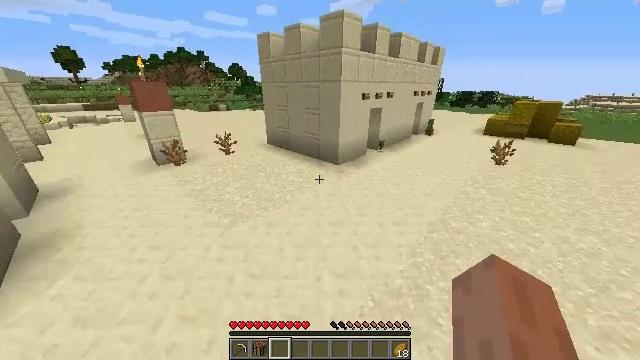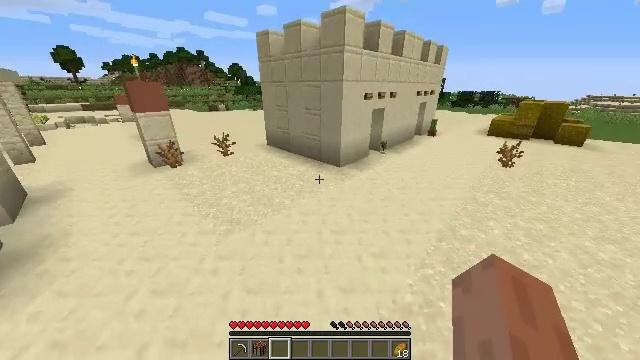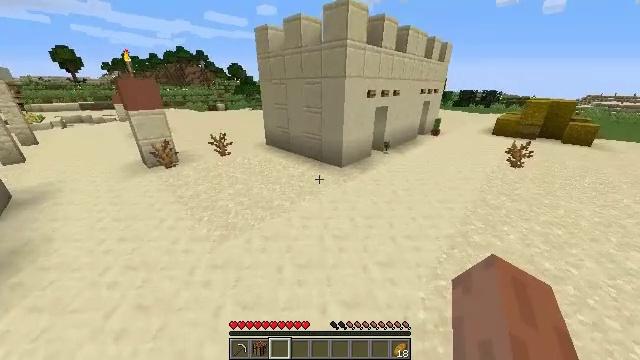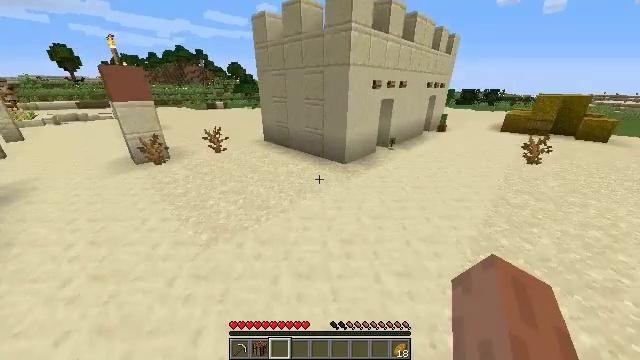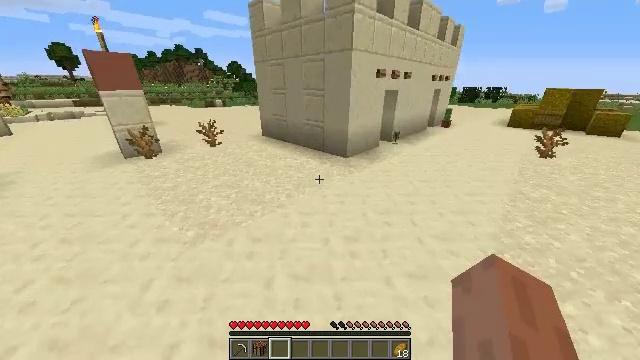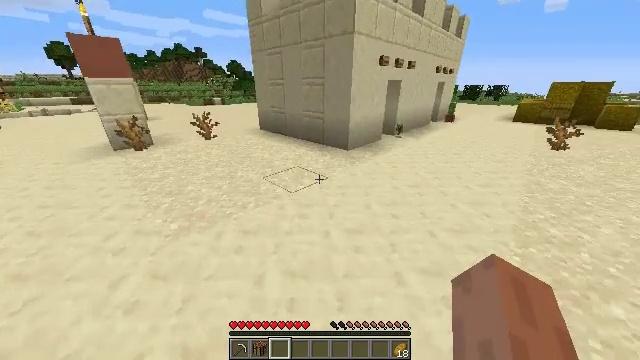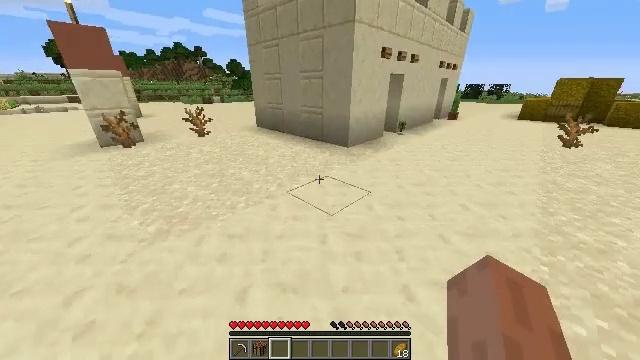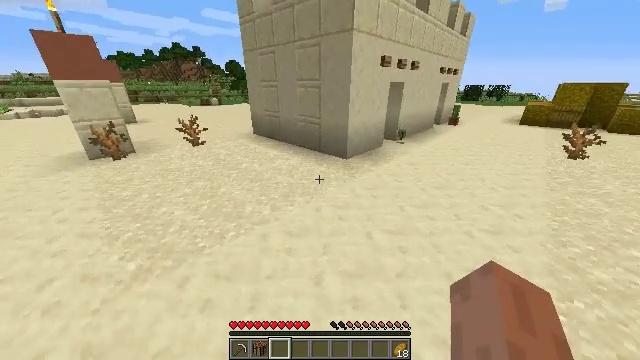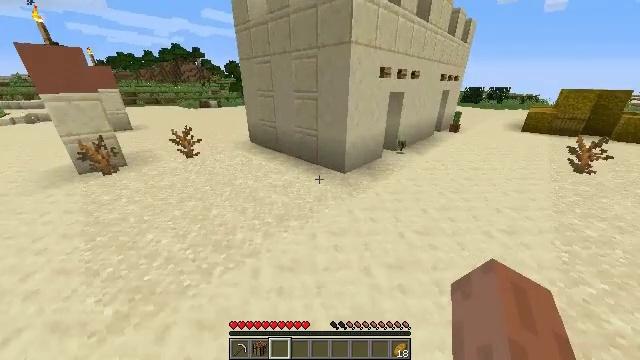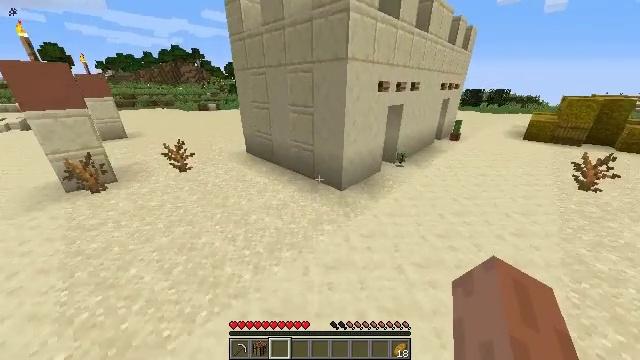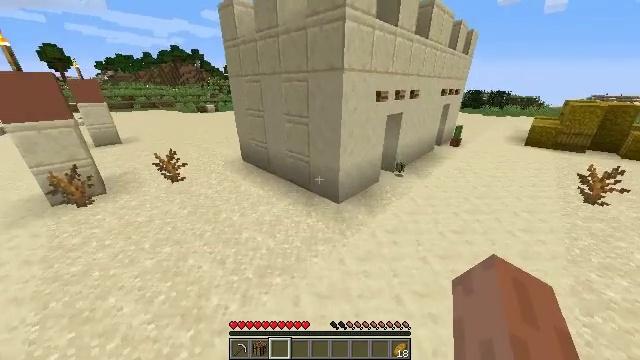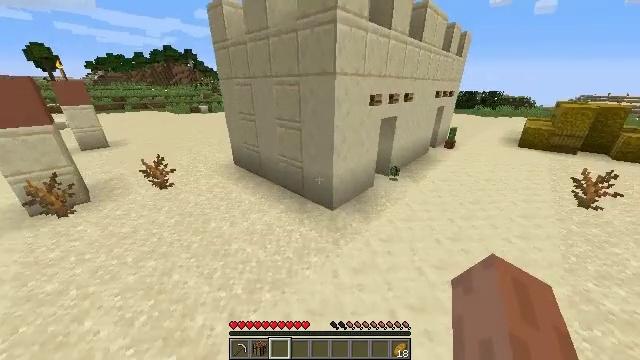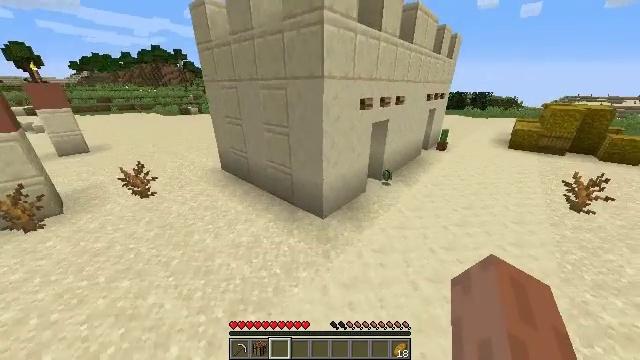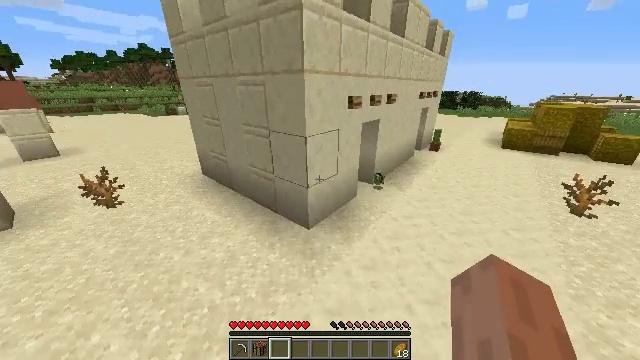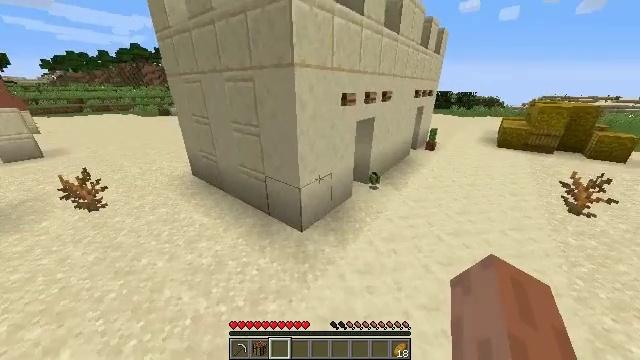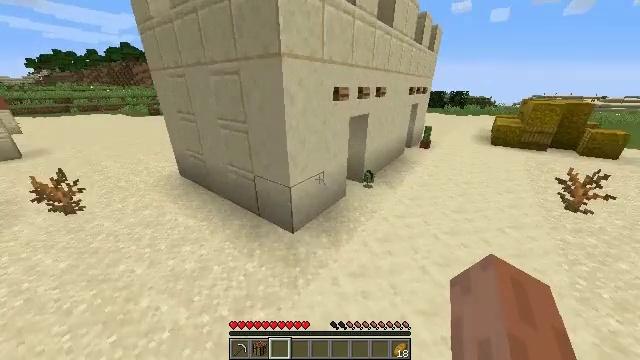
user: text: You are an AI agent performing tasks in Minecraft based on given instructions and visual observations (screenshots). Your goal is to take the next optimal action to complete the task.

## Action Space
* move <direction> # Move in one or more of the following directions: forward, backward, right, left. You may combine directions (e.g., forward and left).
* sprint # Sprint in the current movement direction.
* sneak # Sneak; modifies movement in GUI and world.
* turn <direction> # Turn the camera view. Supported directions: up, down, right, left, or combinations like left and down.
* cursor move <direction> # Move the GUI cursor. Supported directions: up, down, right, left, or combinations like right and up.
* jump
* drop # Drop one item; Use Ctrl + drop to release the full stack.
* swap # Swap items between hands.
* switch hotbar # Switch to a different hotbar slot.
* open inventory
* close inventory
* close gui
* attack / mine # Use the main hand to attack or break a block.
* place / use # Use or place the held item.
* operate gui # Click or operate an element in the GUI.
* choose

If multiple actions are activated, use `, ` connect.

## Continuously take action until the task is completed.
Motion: motion action
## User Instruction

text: Remove a flower pot from the inventory.
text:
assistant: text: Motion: move forward, sprint, jump
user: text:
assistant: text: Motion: move forward, sprint, jump
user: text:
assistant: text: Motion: move forward, sprint, jump
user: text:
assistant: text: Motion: move forward and move right, sprint, jump
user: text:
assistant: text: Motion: move forward and move right, sprint, jump
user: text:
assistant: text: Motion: move forward and move right, sprint, jump
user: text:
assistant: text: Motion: move forward and move right, sprint, jump
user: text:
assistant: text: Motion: move forward and move right, sprint, jump
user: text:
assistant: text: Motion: move forward and move right, sprint, jump
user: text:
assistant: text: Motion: move forward and move right, sprint, jump
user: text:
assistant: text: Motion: move forward and move right, sprint, turn right, jump
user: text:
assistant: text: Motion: move forward and move right, sprint, turn right, jump
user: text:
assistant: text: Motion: move forward and move right, sprint, turn right, jump
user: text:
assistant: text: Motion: move forward and move right, sprint, turn right, jump
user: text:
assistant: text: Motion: move forward, sprint, turn right, jump
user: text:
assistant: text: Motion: move forward, sprint, turn right, jump
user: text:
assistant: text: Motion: move forward, sprint, turn right, jump
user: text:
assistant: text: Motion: move forward, sprint, turn right, jump
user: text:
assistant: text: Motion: move forward, sprint, turn right, jump
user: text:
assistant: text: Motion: move forward, sprint, turn right, jump
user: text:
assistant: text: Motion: move forward, sprint, jump
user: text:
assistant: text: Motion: move forward, sprint, jump
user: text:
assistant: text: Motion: move forward, sprint, jump
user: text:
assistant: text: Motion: move forward and move right, sprint, jump
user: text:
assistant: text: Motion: move forward and move right, sprint, jump
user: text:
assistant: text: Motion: move forward and move right, sprint, jump
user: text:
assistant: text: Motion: move forward and move right, sprint, jump
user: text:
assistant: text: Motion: move forward and move right, sprint, turn right, jump
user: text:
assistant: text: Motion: move forward and move right, sprint, turn right and down, jump
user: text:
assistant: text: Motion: move forward and move right, sprint, turn right and down, jump